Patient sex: F
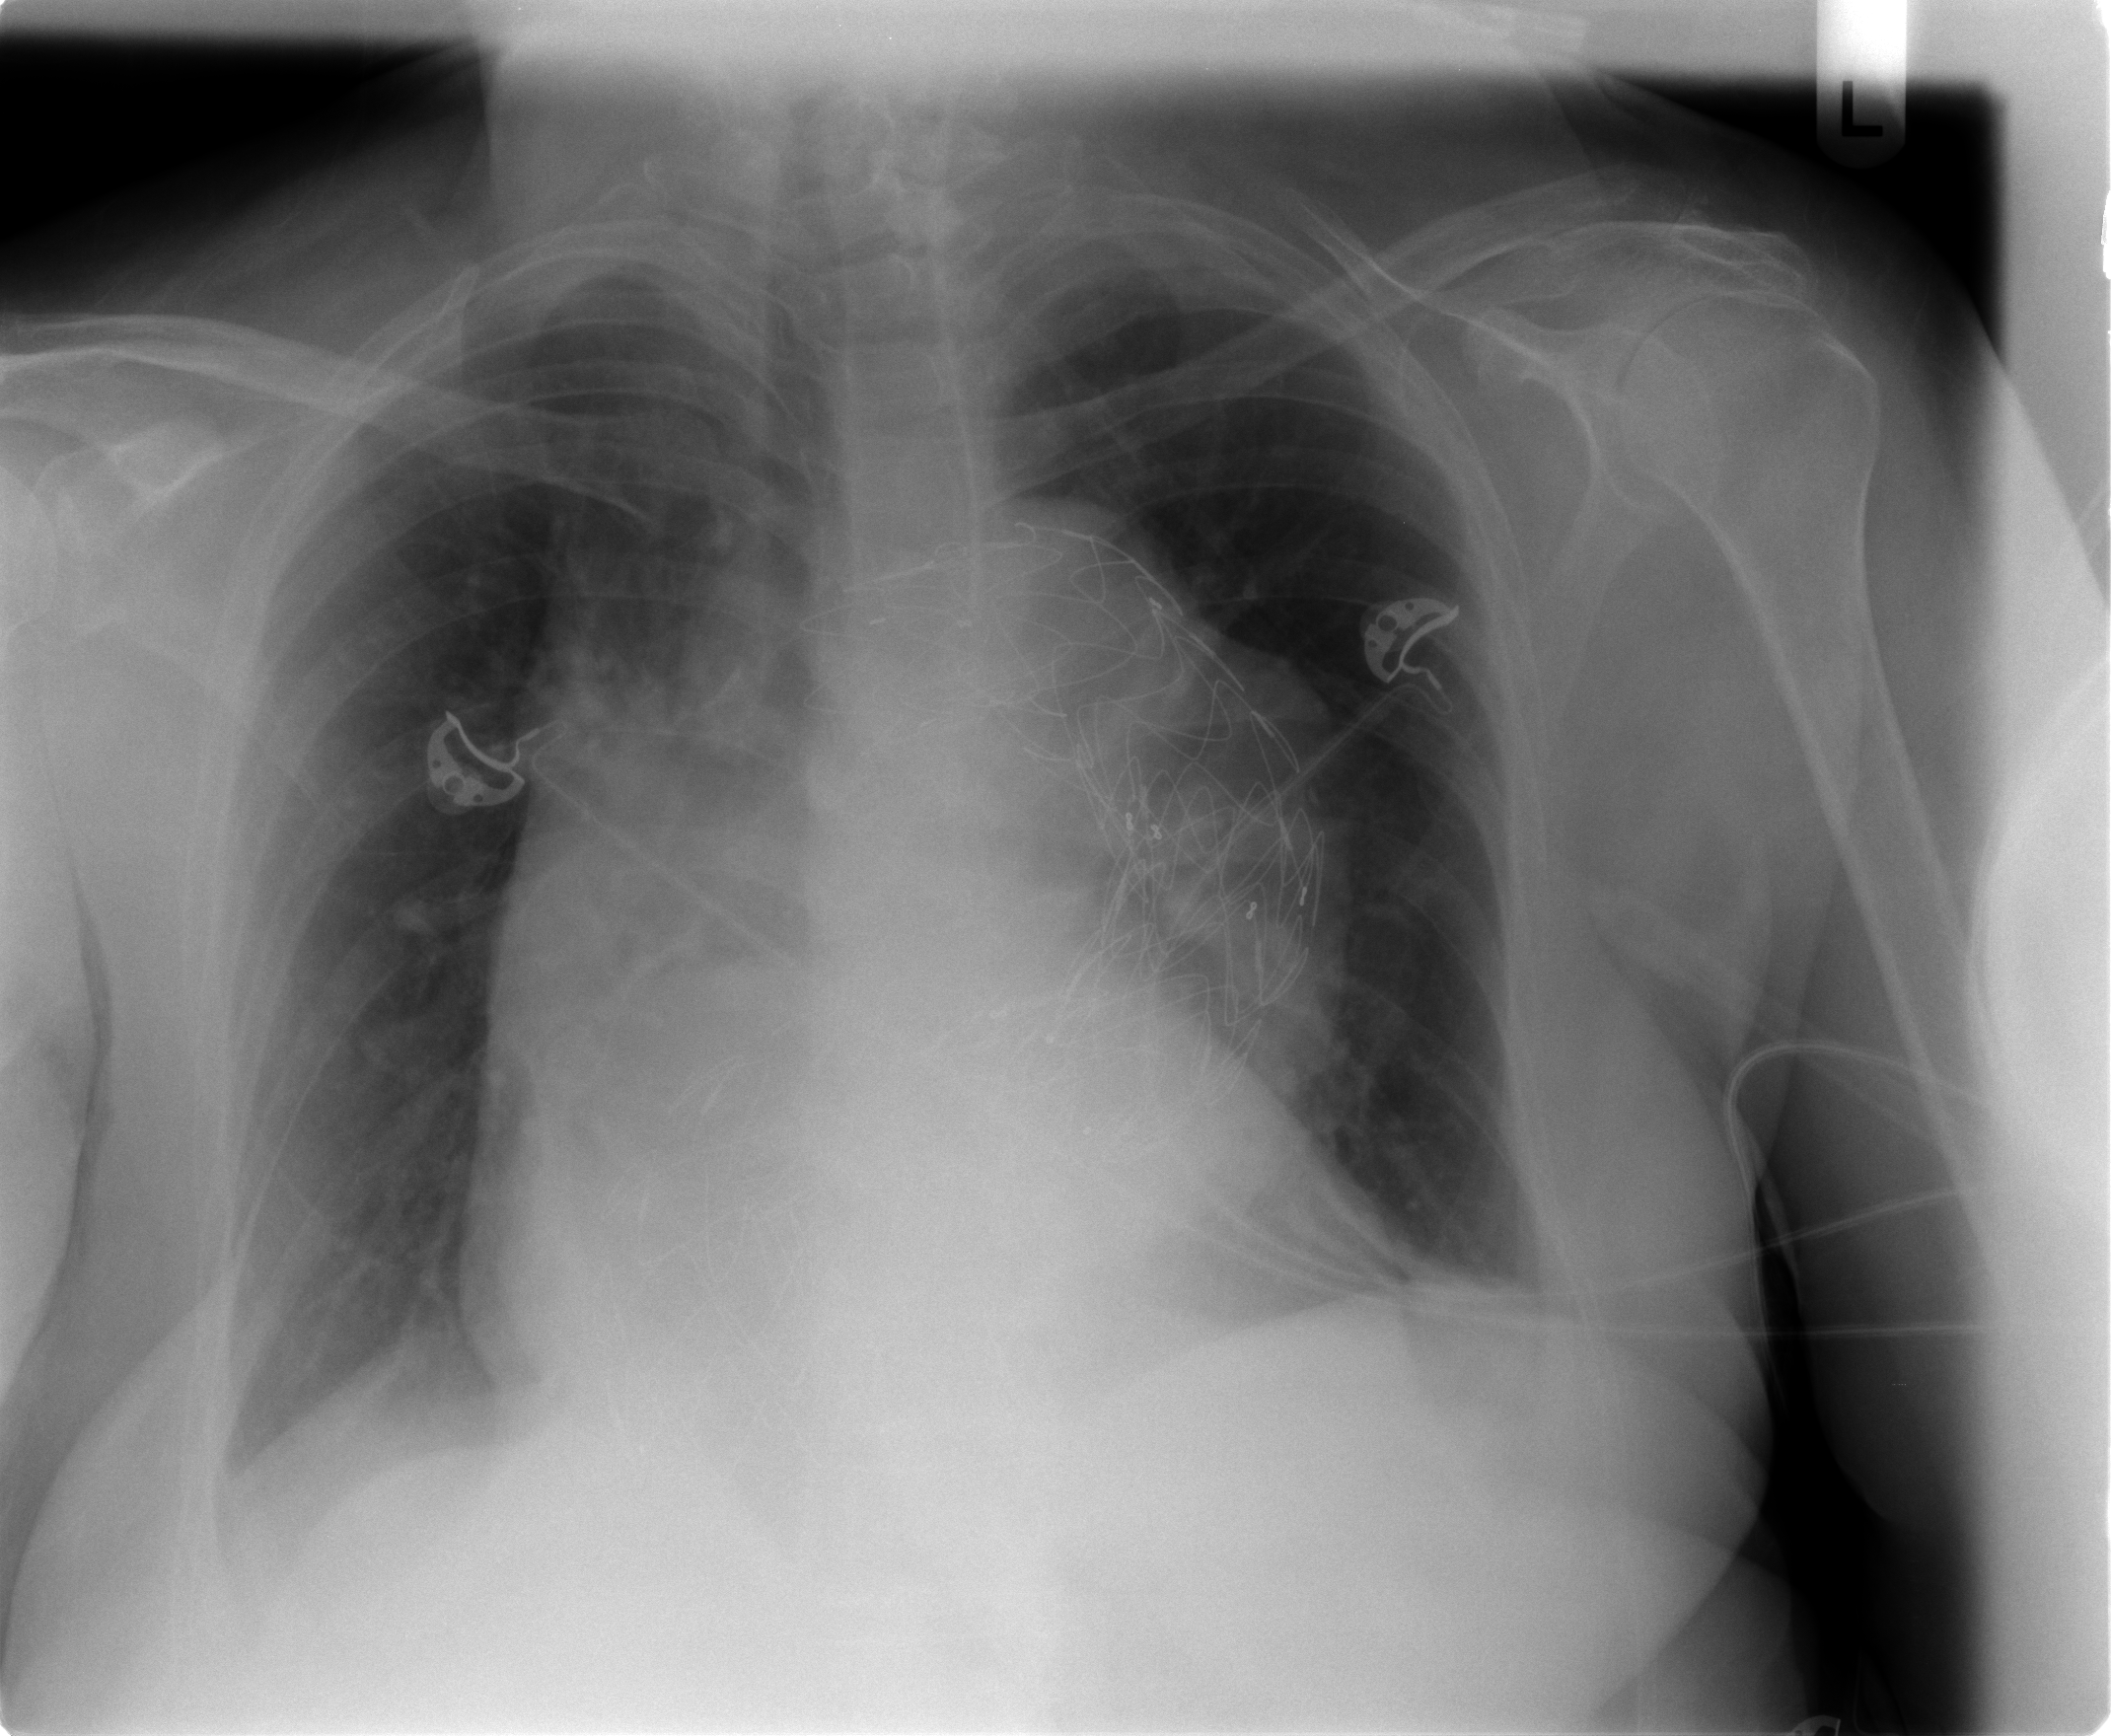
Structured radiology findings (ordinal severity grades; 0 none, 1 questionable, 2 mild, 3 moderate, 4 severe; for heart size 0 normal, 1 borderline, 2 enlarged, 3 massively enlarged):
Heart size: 2
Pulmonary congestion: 1
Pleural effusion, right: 0
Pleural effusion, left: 0
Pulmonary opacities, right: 0
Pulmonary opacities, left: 0
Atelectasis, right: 1
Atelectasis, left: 2